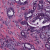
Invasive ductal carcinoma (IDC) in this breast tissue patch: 1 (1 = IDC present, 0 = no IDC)